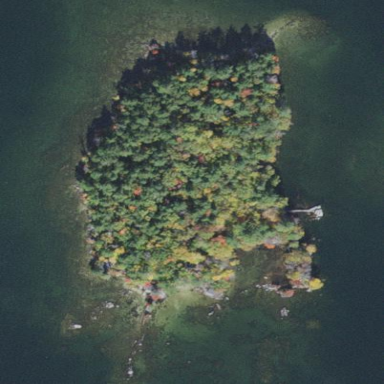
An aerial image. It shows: Islet.